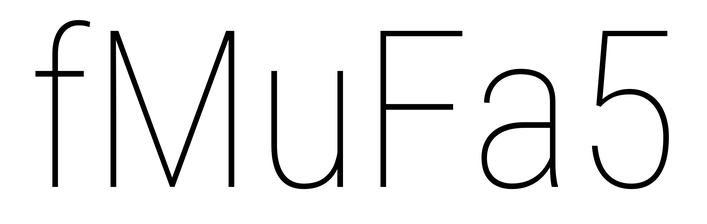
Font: Roboto_Condensed_Thin